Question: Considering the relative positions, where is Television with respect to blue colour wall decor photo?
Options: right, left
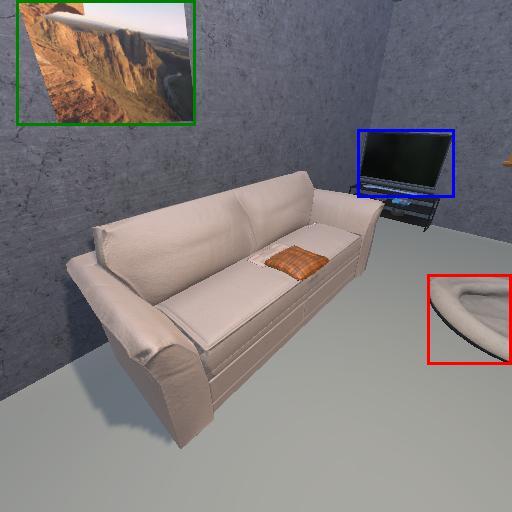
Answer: right